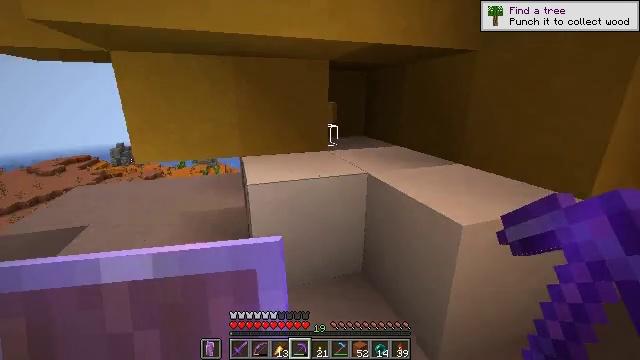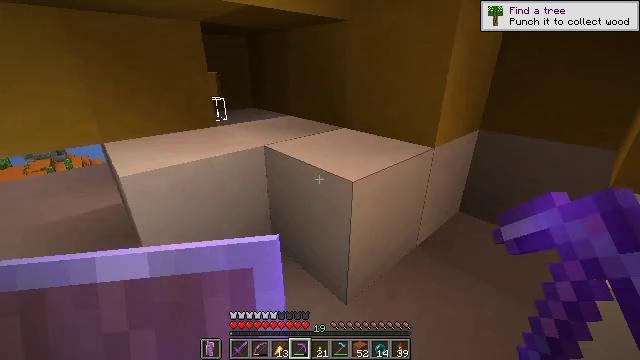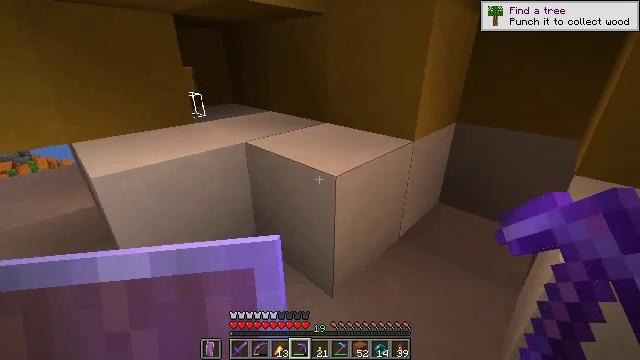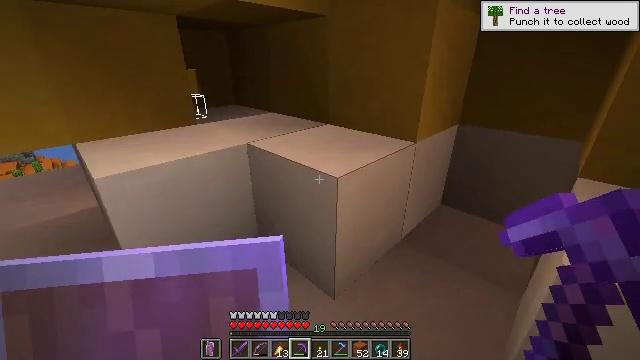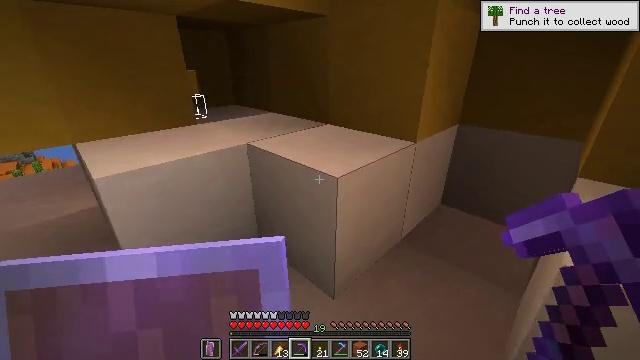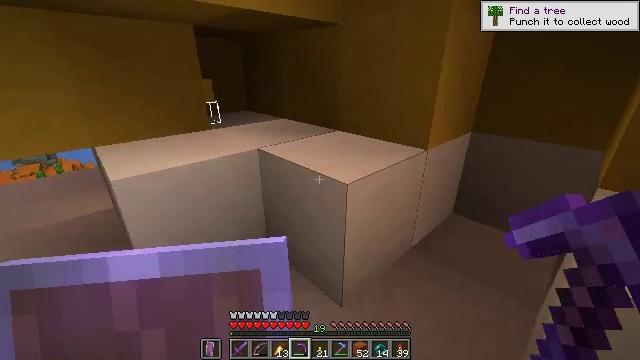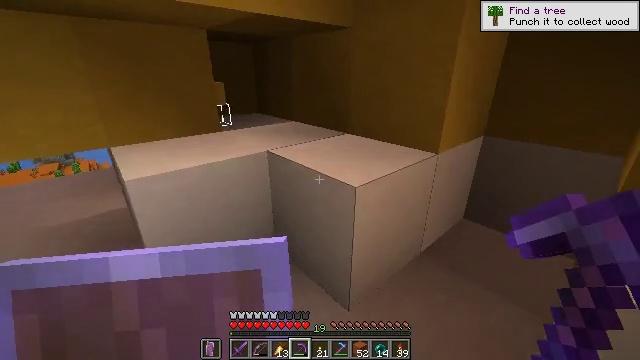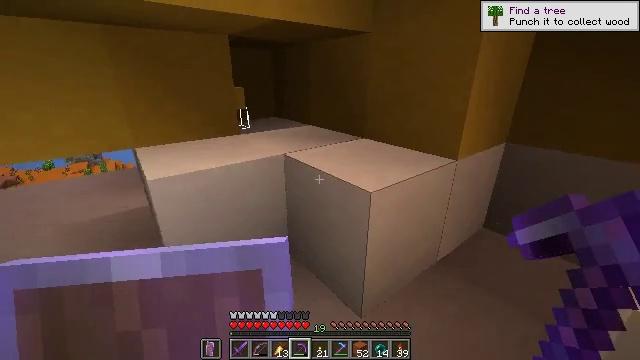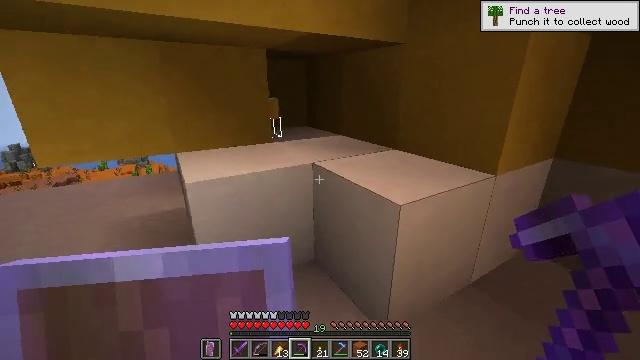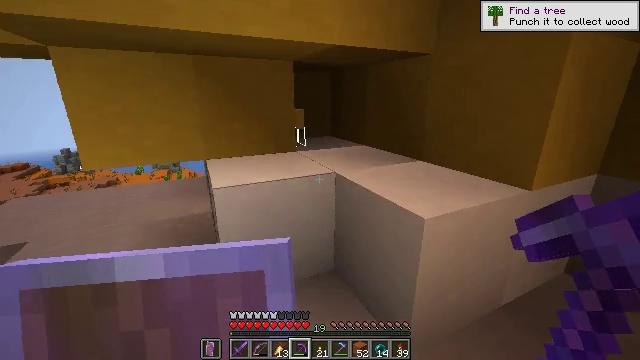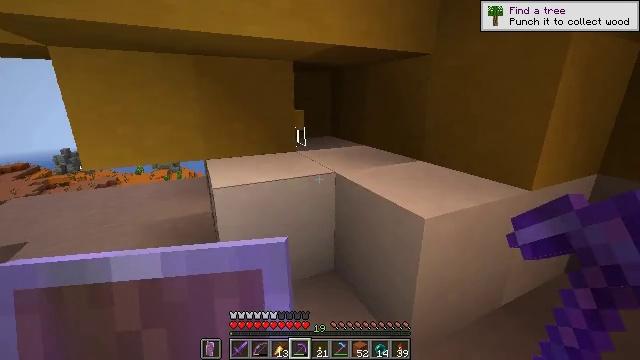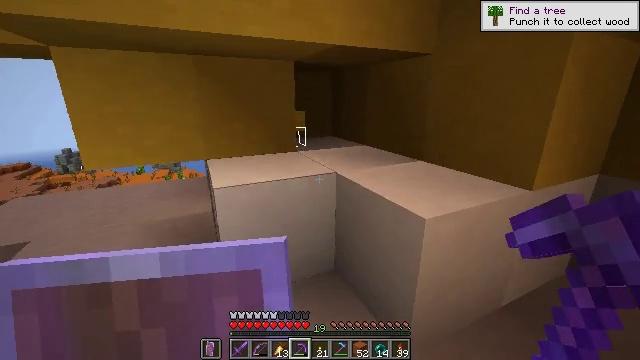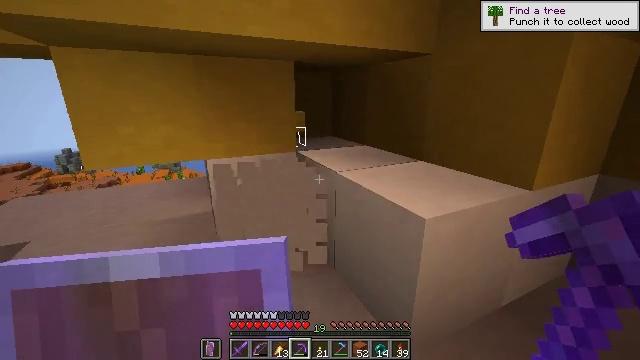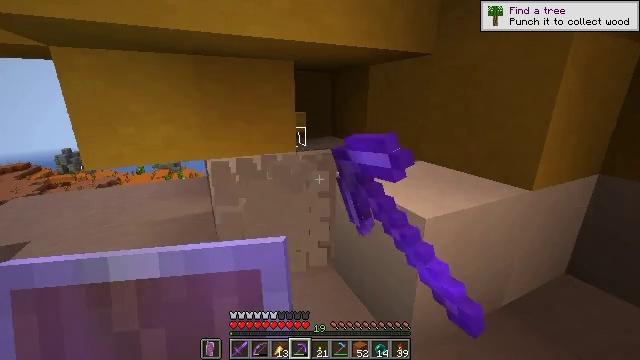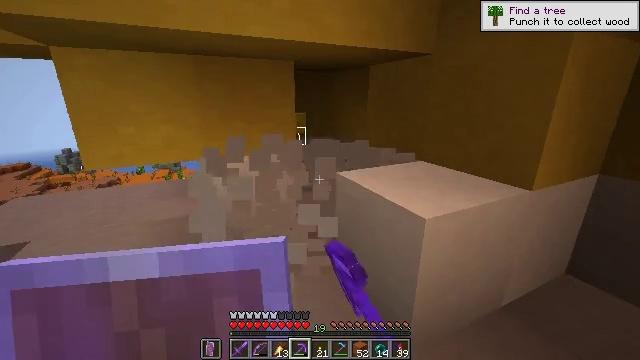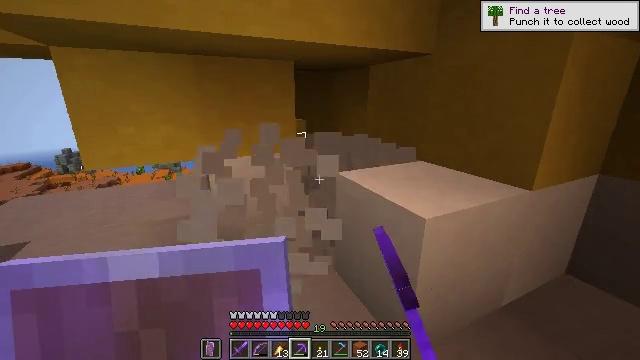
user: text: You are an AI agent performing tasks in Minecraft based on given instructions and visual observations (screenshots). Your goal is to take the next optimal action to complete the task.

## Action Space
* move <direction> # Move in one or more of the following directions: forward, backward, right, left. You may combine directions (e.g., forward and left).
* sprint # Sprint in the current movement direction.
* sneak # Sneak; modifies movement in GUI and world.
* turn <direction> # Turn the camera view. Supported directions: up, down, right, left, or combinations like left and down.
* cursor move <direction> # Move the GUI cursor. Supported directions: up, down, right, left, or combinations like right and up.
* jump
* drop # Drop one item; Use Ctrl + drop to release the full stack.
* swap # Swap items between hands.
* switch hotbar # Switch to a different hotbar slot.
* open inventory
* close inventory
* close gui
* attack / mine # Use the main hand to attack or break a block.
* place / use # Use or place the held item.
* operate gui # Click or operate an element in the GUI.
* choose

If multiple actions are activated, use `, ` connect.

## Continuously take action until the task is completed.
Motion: motion action
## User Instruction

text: Break the white terracotta block.
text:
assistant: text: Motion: turn right and down
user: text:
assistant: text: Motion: turn right and down
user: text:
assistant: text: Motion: no_op
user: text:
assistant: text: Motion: no_op
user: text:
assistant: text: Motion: turn left and up
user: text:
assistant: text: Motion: turn left
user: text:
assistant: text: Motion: turn left
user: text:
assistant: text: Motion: turn left and up
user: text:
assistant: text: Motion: turn left and up
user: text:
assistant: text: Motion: no_op
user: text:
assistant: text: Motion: no_op
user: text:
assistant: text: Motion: attack / mine
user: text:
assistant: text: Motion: attack / mine
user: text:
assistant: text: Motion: attack / mine
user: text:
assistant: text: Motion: attack / mine
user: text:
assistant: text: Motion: no_op
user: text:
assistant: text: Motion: no_op
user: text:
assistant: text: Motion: turn right
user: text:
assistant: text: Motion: no_op